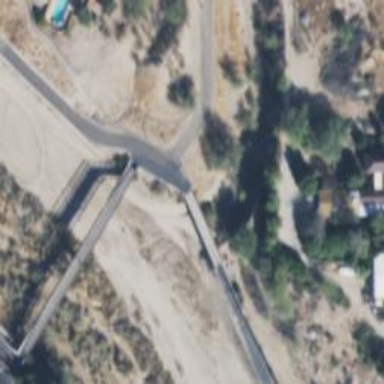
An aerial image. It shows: Bridge over cycleway.